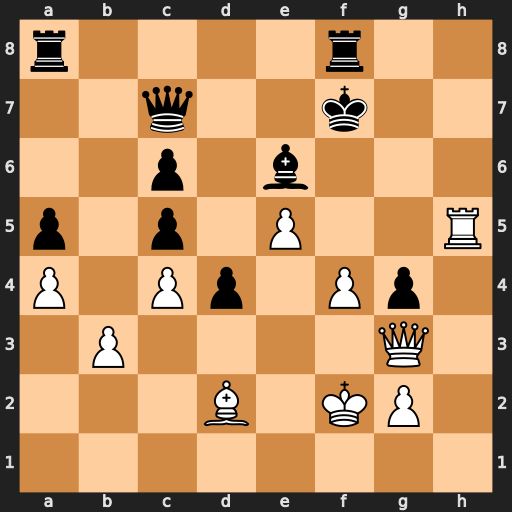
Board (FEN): r4r2/2q2k2/2p1b3/p1p1P2R/P1Pp1Pp1/1P4Q1/3B1KP1/8
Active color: w
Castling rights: -
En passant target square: -
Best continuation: Rh7+ Kg8 Rxc7